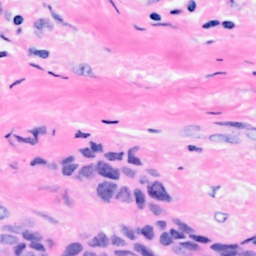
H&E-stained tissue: Breast